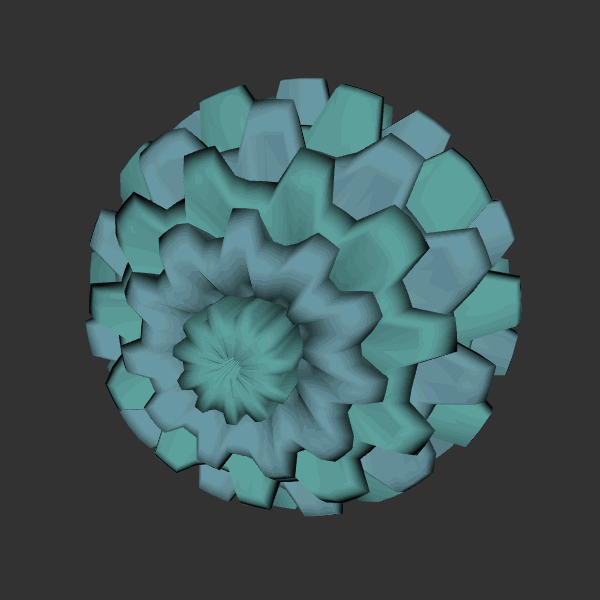
Background: dark